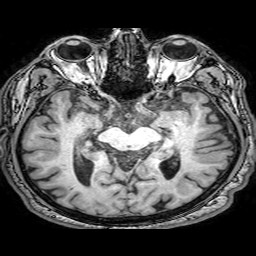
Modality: T1w
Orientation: coronal
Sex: male
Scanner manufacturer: philips
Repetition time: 0.008299 s
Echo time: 0.00384 s